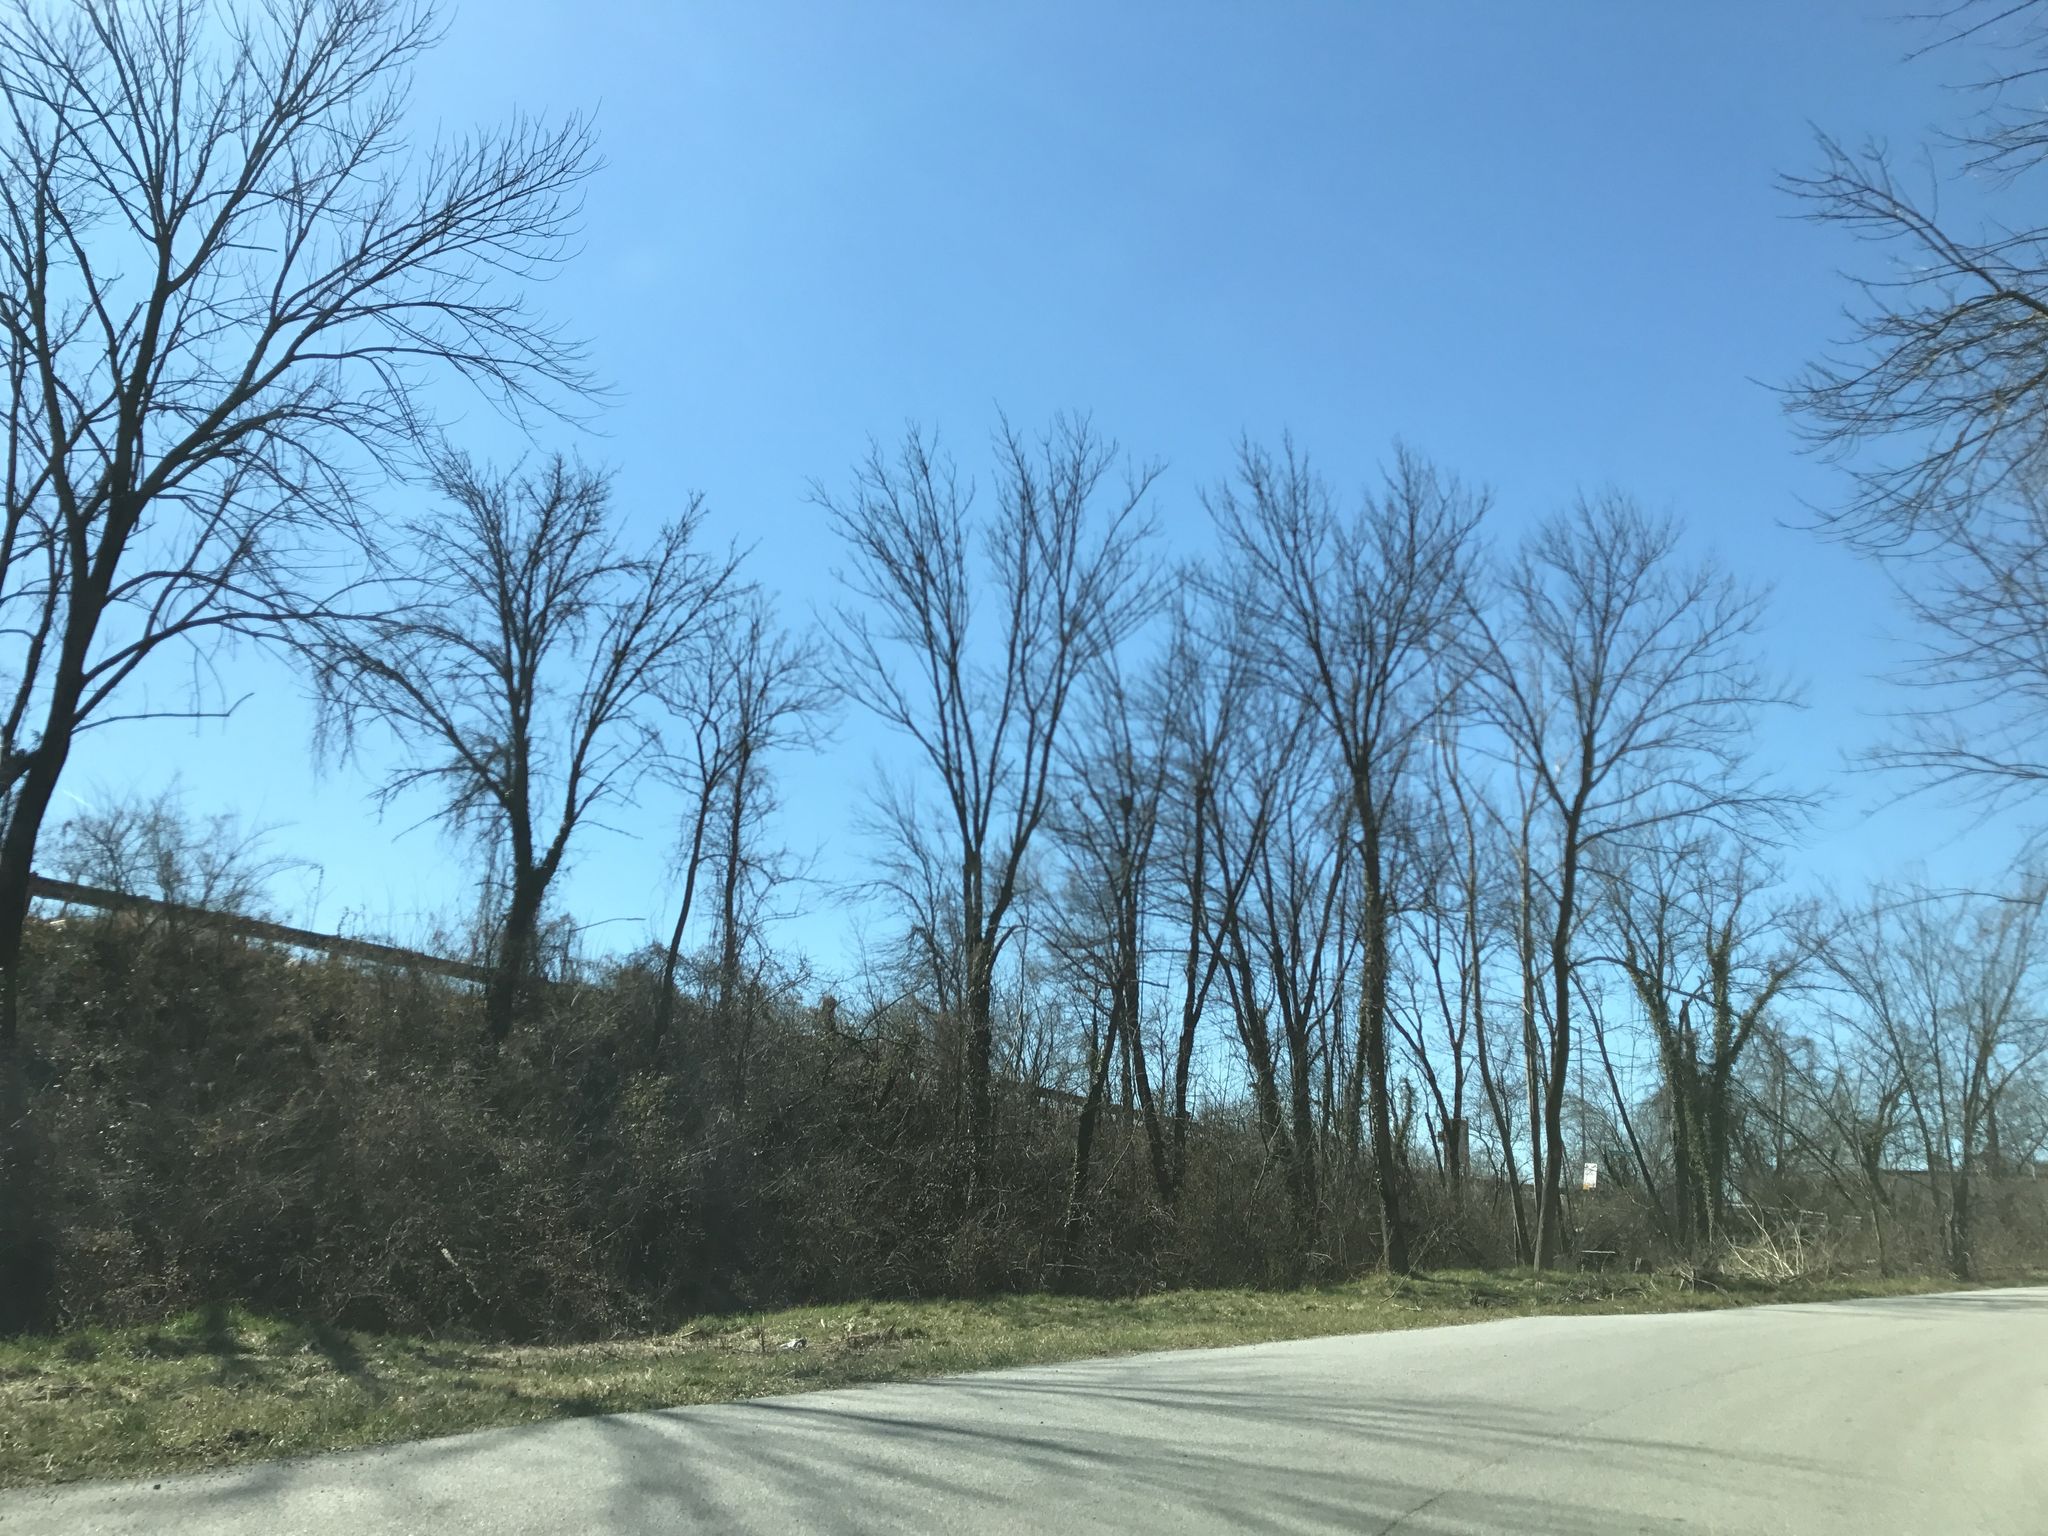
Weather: clear
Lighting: day
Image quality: slightly poor
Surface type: walking surface
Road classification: service, residential, unclassified
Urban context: very low density rural
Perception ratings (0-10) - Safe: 1.99, Lively: 4.28, Beautiful: 8.21, Boring: 8.33, Depressing: 5.24, Wealthy: 0.83